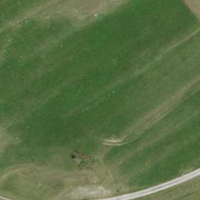
EUNIS habitat code: 24
Species observed at this site:
Centaurea scabiosa